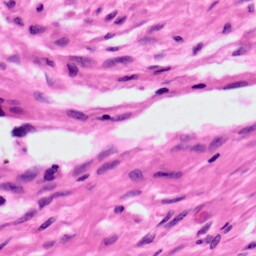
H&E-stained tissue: Ovarian